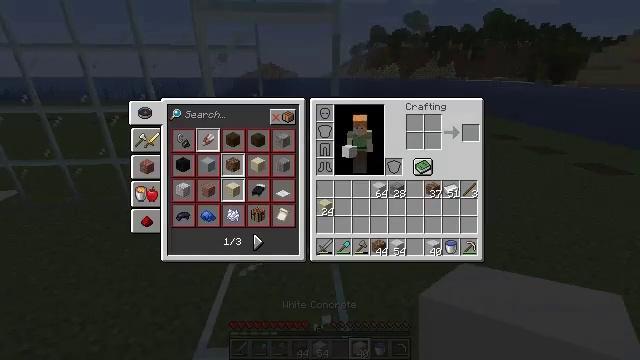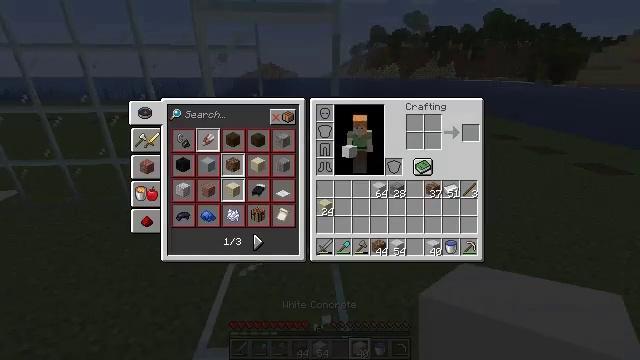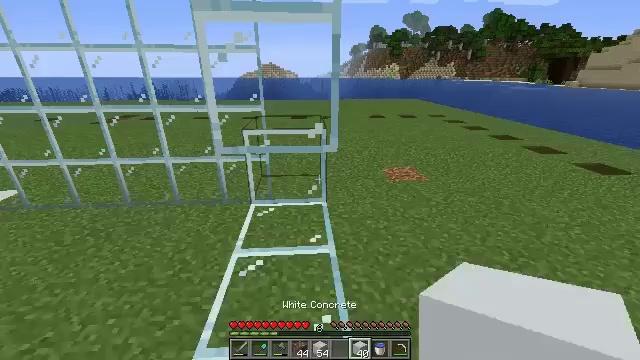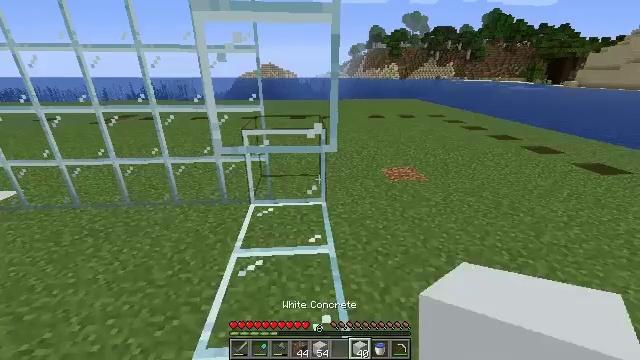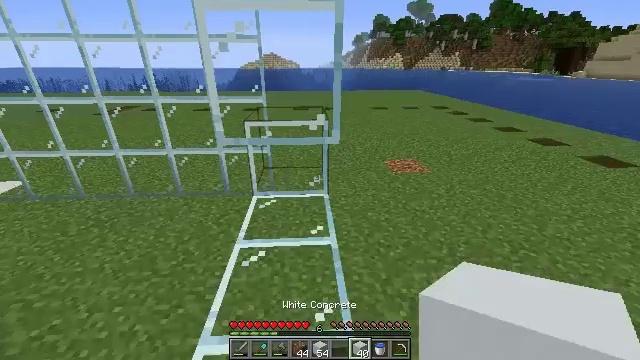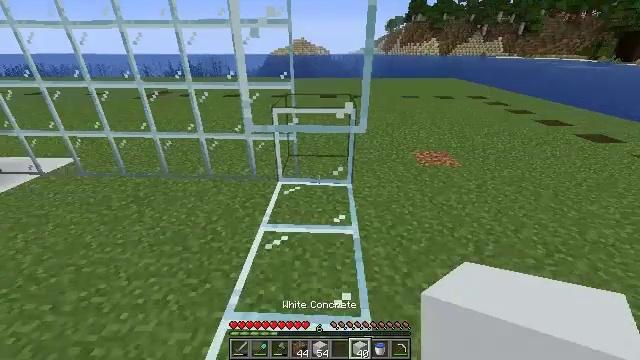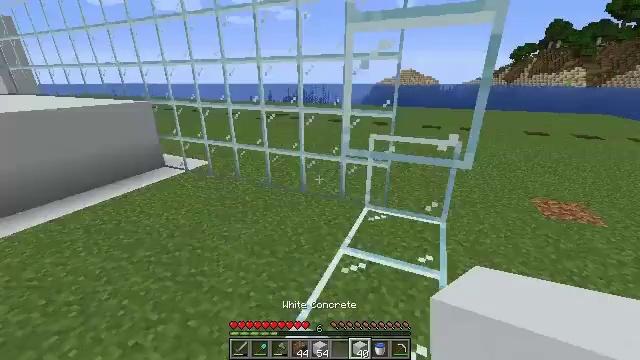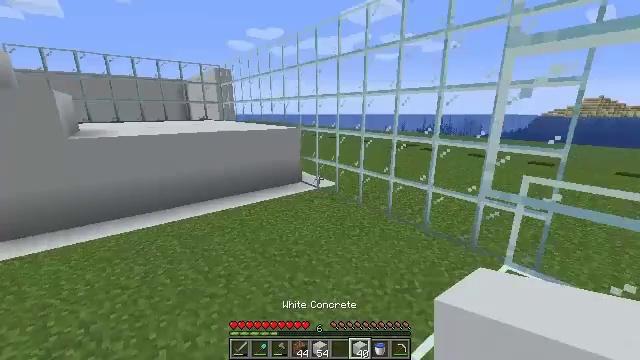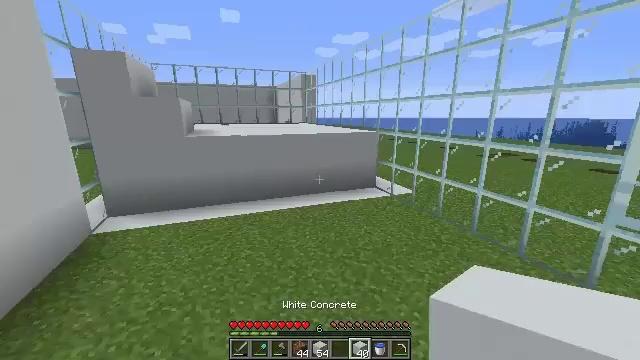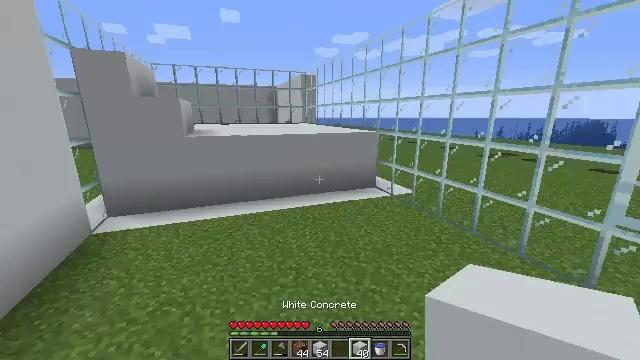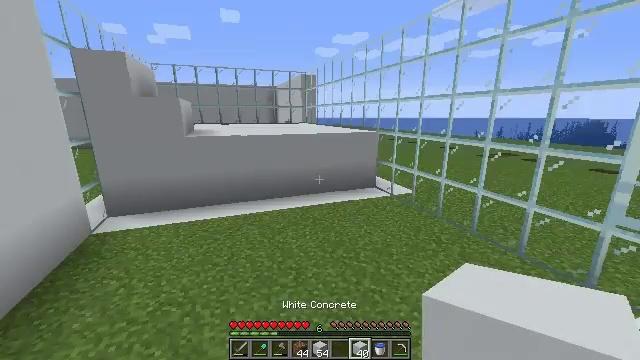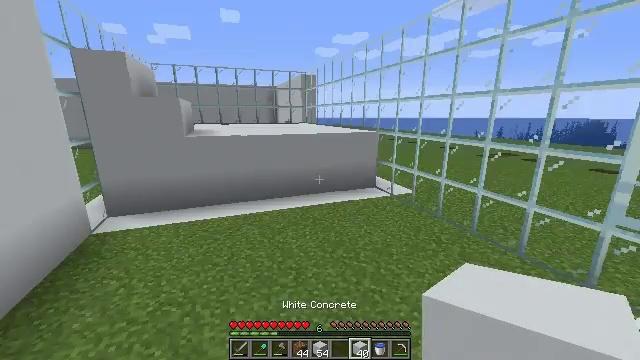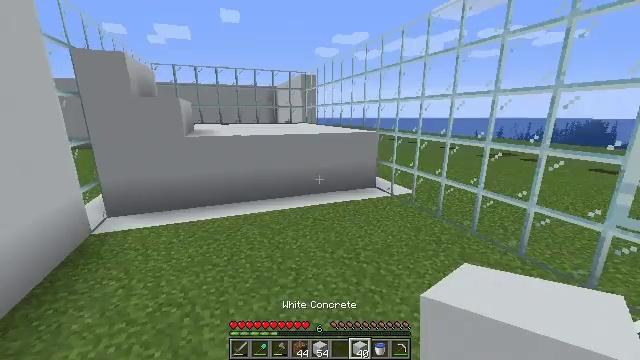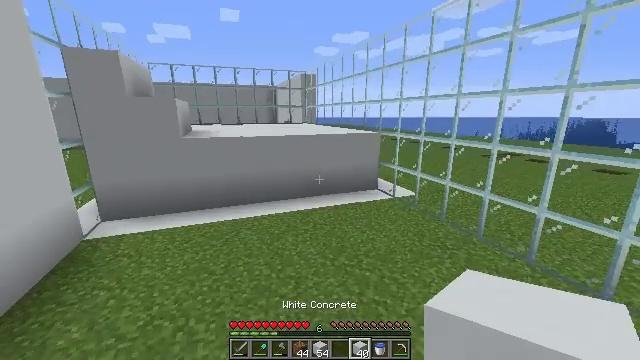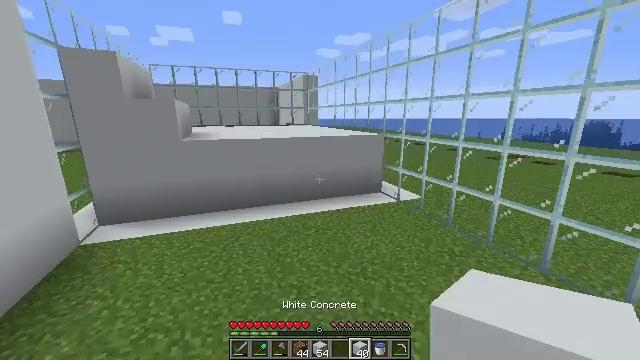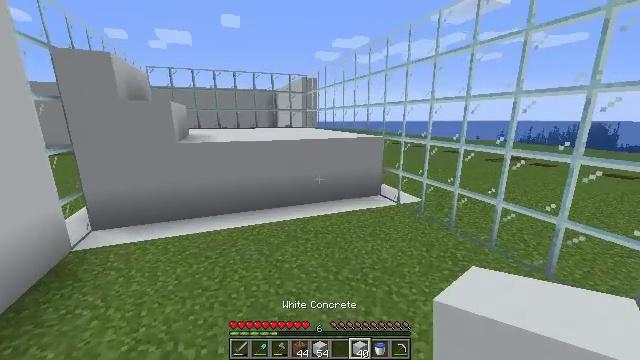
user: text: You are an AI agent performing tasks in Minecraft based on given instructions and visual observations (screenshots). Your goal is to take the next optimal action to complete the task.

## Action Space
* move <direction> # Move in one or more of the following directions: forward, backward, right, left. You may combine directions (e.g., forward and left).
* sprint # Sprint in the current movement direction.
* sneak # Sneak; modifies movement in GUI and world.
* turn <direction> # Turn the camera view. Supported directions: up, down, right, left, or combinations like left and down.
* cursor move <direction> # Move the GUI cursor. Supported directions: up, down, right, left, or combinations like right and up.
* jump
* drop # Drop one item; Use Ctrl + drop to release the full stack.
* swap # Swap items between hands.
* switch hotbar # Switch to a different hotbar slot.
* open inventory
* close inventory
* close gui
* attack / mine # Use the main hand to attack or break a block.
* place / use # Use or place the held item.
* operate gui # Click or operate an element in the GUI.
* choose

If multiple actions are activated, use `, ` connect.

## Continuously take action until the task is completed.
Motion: motion action
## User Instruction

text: Gather white concrete for building projects.
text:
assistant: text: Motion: no_op
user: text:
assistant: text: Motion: no_op
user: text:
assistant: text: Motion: no_op
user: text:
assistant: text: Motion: turn down
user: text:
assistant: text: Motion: turn left and down
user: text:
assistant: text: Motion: turn left and up
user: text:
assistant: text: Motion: turn left and up
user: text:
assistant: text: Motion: turn left
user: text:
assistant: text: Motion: no_op
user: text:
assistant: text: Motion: no_op
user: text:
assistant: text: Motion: no_op
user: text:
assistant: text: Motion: move forward
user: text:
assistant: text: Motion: move forward
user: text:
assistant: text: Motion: move forward
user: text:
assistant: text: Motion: move forward
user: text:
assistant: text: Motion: move forward
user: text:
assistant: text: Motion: move forward
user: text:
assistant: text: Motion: move forward
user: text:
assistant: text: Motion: move forward
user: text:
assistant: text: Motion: move forward
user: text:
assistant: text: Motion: move forward
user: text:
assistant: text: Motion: move forward
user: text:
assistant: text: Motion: move forward
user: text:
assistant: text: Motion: move forward
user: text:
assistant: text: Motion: move forward
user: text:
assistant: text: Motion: move forward
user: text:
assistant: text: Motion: move forward
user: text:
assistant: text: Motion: move forward
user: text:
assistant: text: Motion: move forward
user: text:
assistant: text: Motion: move forward